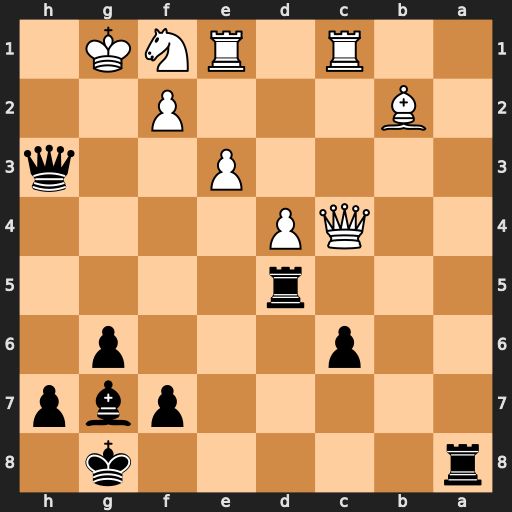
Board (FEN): r5k1/5pbp/2p3p1/3r4/2QP4/4P2q/1B3P2/2R1RNK1
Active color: b
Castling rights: -
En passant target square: -
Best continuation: Rg5+ Ng3 Rxg3+ fxg3 Qxg3+